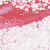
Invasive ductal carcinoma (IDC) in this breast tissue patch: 0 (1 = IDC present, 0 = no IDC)